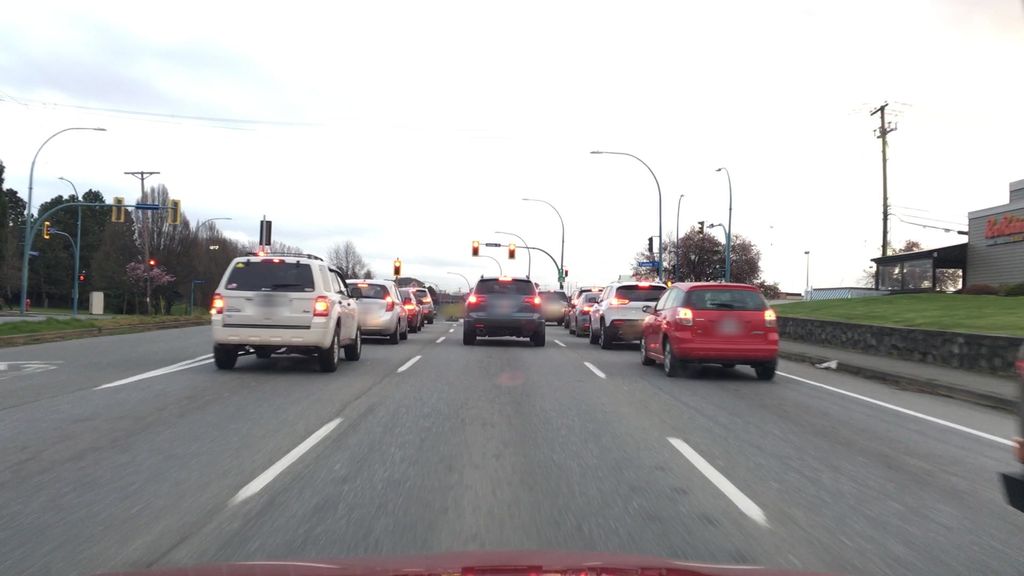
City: victoria